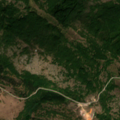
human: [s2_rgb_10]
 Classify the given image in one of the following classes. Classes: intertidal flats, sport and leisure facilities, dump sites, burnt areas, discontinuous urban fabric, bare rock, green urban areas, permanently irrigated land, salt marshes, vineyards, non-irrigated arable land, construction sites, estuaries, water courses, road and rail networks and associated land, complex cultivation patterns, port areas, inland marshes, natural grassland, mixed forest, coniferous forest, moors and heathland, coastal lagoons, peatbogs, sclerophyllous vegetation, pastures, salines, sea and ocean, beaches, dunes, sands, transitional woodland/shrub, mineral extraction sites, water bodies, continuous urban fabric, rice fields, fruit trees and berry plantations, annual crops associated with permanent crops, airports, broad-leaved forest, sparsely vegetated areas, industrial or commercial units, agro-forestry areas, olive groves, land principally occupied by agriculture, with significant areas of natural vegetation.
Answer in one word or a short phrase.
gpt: pastures, complex cultivation patterns, broad-leaved forest, transitional woodland/shrub